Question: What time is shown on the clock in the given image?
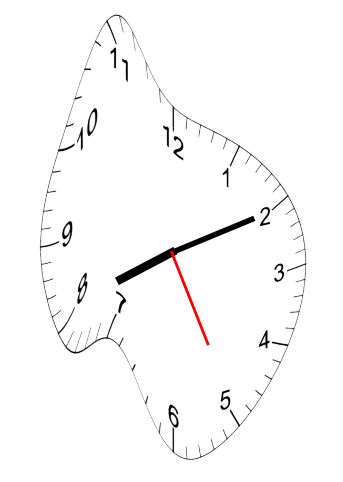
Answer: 08:10:25